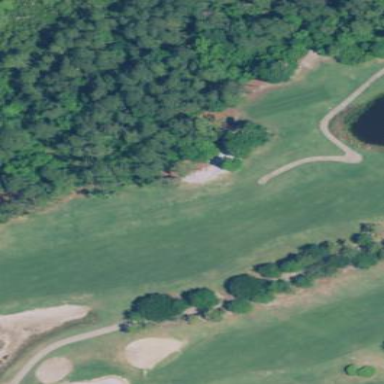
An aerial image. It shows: Golf fairway surrounded by grass.